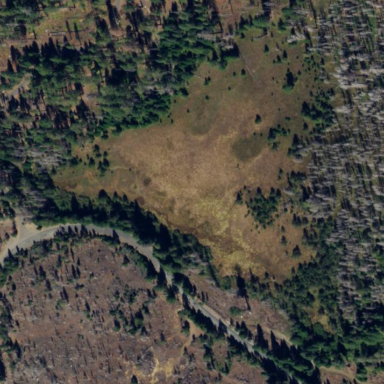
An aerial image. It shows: Wet meadow characterized by grassland vegetation.